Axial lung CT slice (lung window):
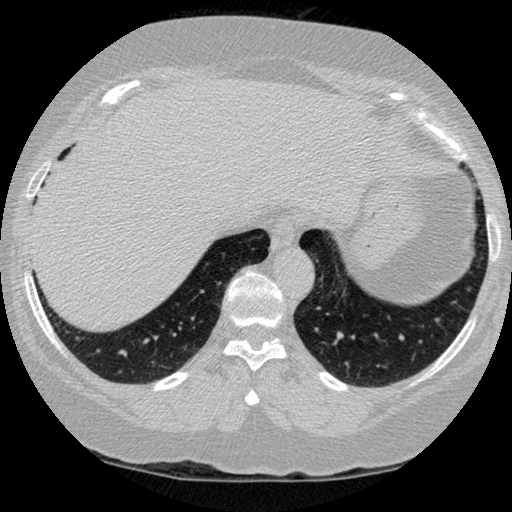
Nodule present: no